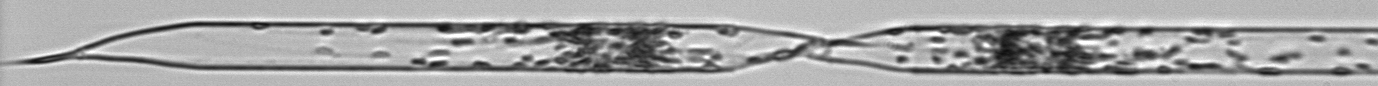
Label: Rhizosolenia